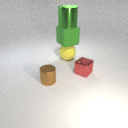
large yellow rubber sphere to the right of small brown metal cylinder